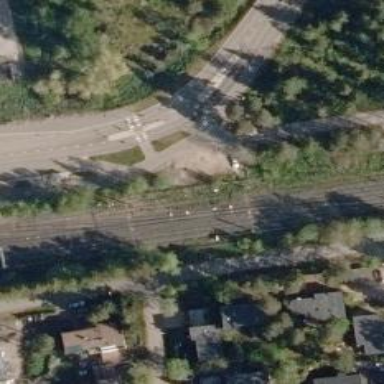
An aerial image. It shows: Railway with continuous electrified contact line.